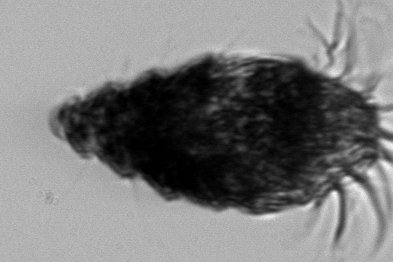
Label: Laboea_strobila